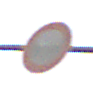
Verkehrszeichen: VerbotFahrzeugeAllerArt
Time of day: SunriseSunset
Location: Outdoor (Nature)
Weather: Clear
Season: NotSpecified
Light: Natural